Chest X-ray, PA view. Patient: 30 years old, sex M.
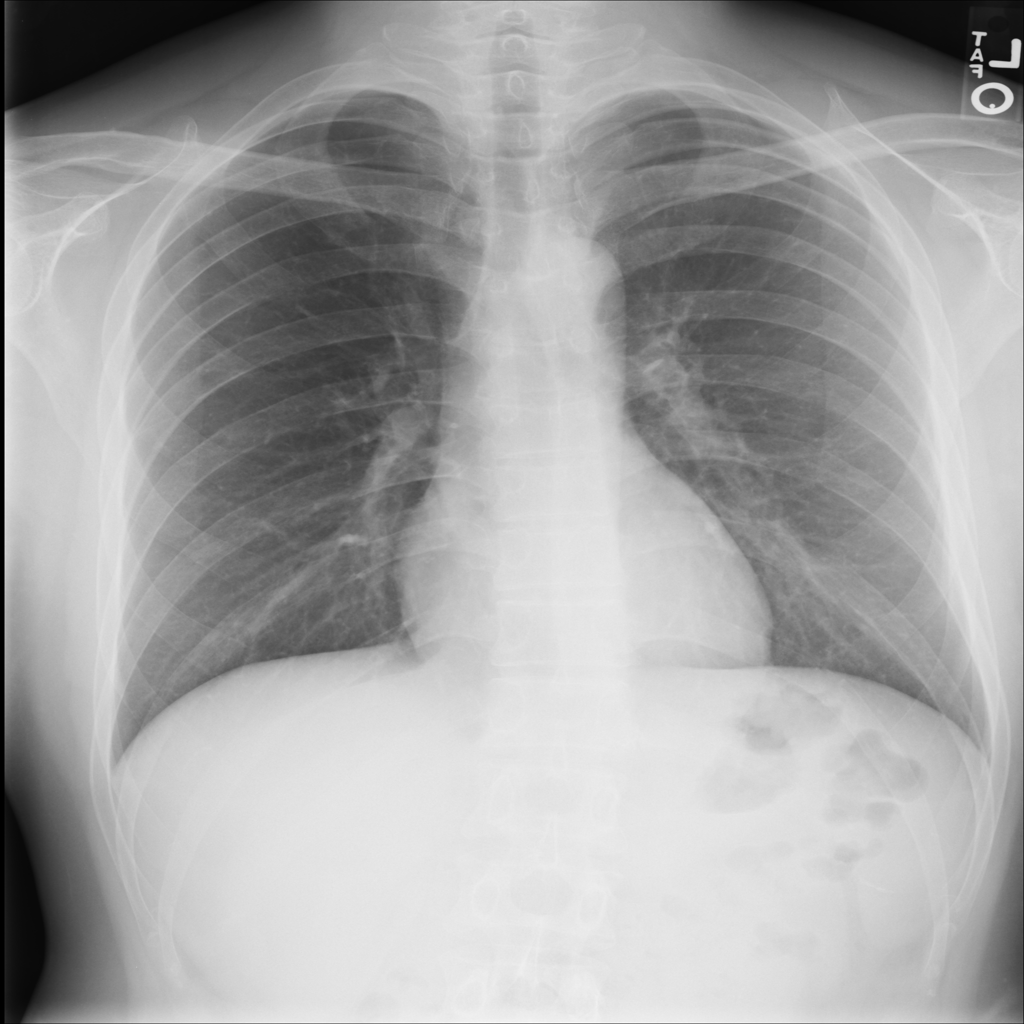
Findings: No Finding